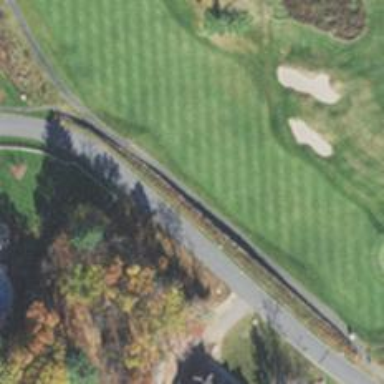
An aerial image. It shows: Path designated for golf carts.